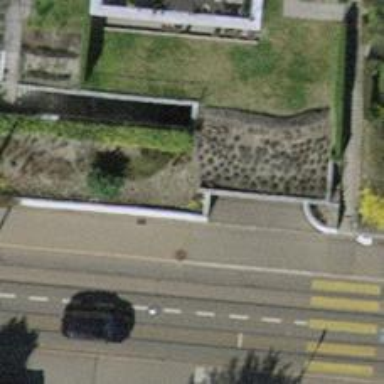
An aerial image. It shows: Retaining wall.